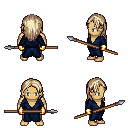
a pixel art fantasy rpg character, male body template, human, tanned skin, blue robe, teal pants, white blonde long hairstyle, gold gloves, spear, four views (front, back, left, right), 2x2 character sprite sheet, small pixel art, hard edges, no anti-aliasing